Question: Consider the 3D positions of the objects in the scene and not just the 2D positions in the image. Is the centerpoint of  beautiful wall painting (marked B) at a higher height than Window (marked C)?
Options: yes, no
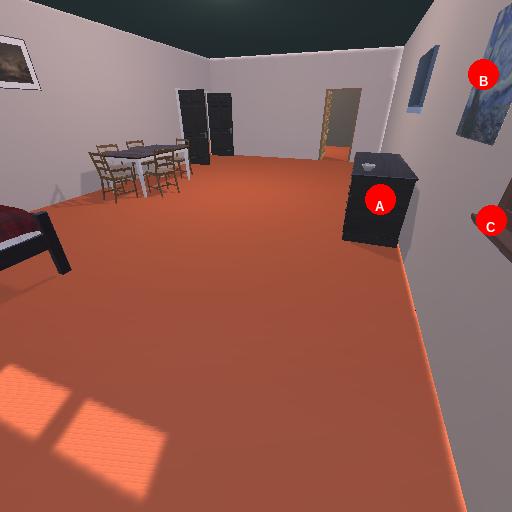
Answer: yes